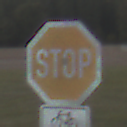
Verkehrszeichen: Stop
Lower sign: RichtungsangabeDurchPfeile9
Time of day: SunriseSunset
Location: Outdoor (Nature)
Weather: PartlyCloudy
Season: NotSpecified
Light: Natural